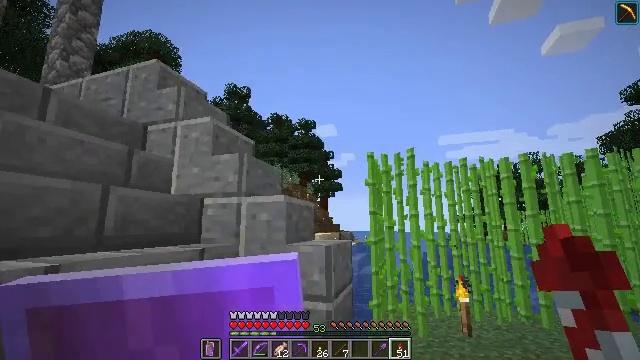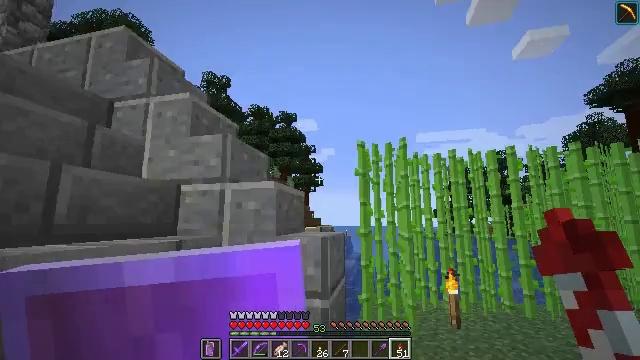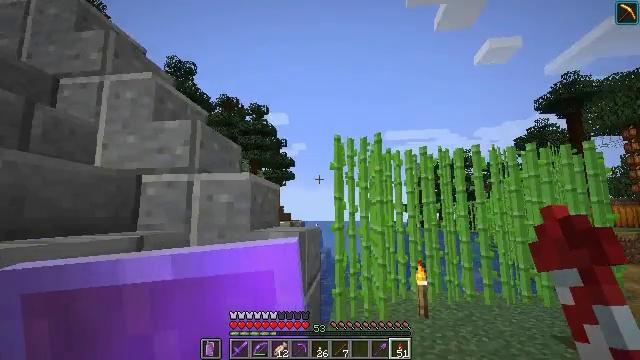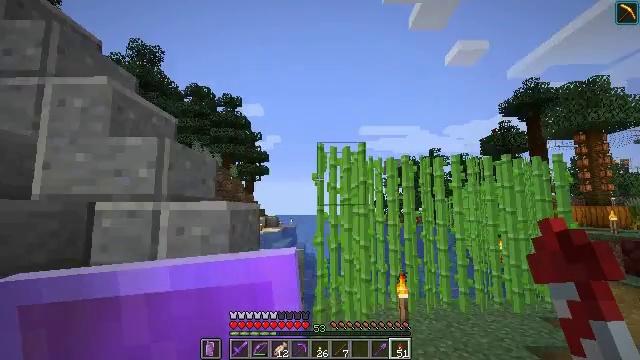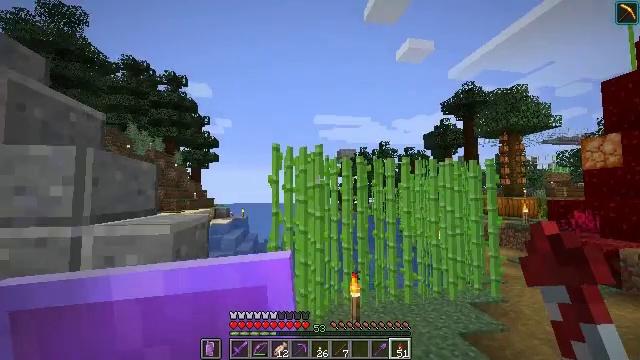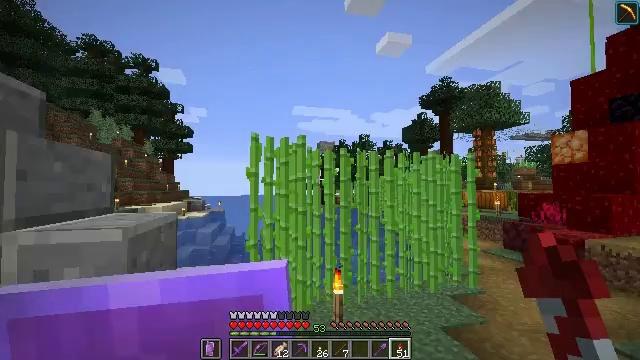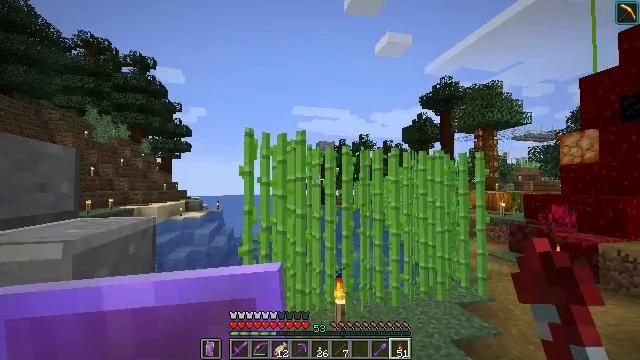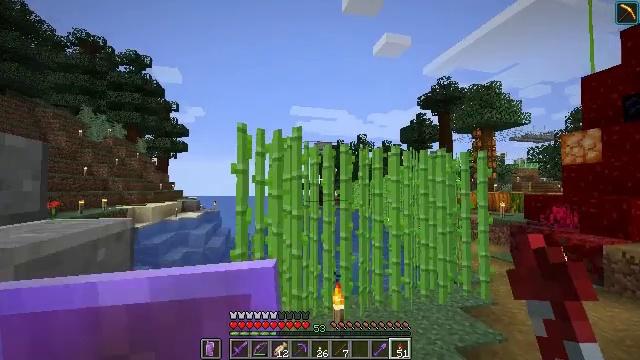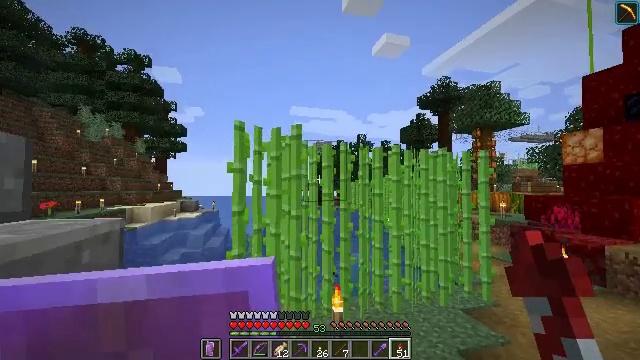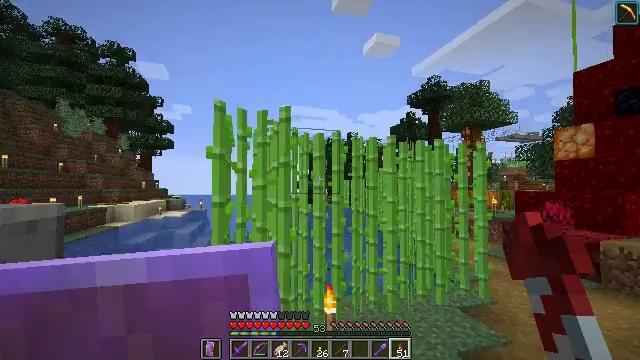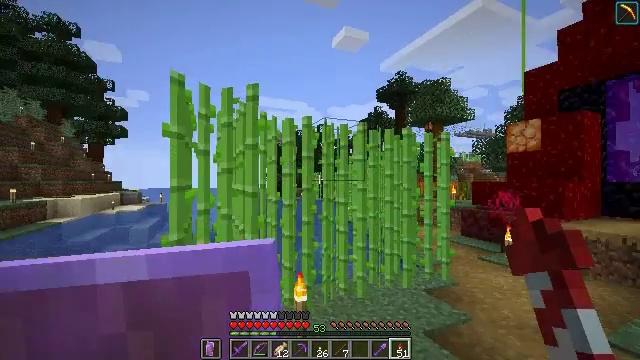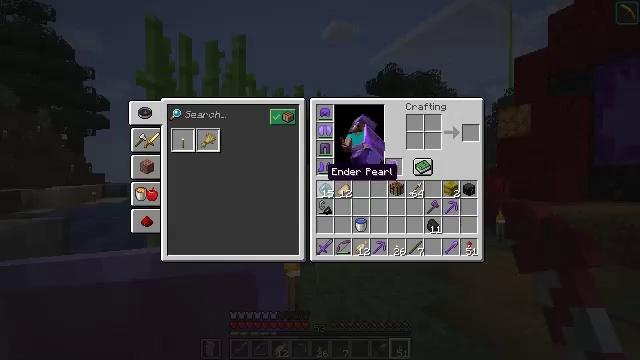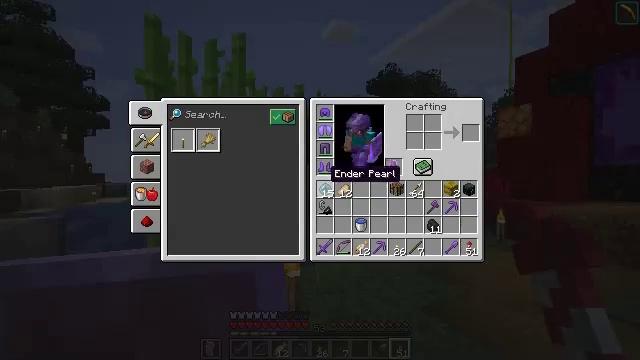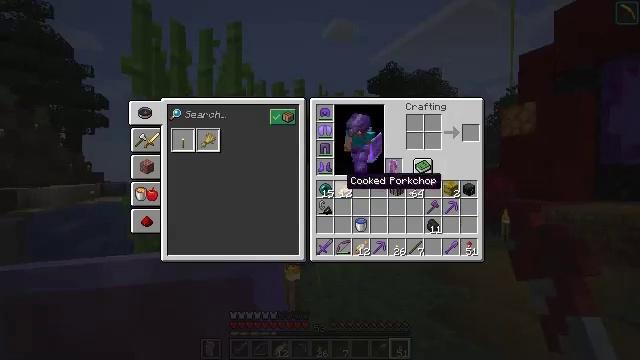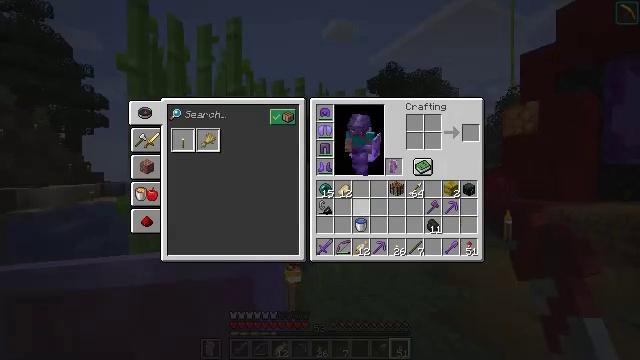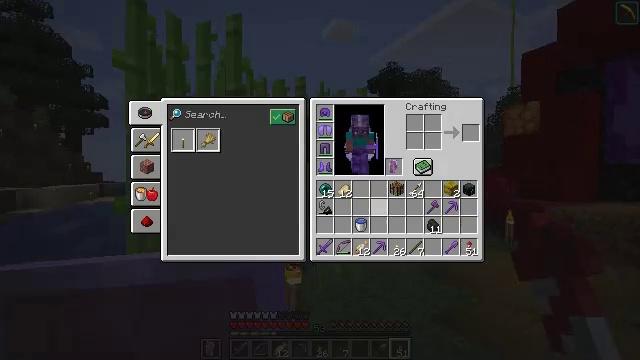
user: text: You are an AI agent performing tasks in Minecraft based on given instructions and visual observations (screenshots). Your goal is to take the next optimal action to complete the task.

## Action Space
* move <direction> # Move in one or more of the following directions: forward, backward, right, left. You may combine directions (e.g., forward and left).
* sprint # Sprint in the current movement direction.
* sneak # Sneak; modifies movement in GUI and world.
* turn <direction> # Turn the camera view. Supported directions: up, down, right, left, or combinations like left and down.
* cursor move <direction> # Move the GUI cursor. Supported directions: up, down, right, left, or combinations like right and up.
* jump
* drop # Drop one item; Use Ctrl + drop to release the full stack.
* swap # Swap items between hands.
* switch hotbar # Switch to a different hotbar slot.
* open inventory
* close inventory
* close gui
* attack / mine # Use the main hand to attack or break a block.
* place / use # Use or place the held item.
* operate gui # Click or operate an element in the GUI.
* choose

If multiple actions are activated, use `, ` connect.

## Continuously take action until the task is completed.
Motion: motion action
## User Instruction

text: Gather vines from trees or structures.
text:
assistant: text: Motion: move forward and move left, turn right and down
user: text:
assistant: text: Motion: move forward and move left, turn right and down
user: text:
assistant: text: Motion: move forward, turn right and down
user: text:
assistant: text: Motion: move forward, turn right and down
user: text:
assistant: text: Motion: move forward, turn right and down
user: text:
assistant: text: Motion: move forward
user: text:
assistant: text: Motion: move forward
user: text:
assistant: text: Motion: move forward
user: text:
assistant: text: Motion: move forward, turn right
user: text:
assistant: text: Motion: move forward, turn right and down
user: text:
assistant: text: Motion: move forward, turn right and down, close inventory
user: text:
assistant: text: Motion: move forward, close inventory
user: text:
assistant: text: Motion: turn right and down, close inventory
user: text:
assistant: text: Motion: turn right and down
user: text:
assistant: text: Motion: turn right
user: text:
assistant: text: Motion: turn right
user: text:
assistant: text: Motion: no_op
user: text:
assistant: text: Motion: turn right
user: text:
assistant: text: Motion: no_op
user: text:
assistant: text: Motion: turn right
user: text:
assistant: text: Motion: no_op
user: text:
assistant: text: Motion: turn right
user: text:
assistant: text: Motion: sneak
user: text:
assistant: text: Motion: sneak
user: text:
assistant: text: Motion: sneak
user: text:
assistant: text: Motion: sneak
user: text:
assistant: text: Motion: sneak
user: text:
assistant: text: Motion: sneak
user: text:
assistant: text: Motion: sneak
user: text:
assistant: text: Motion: sneak